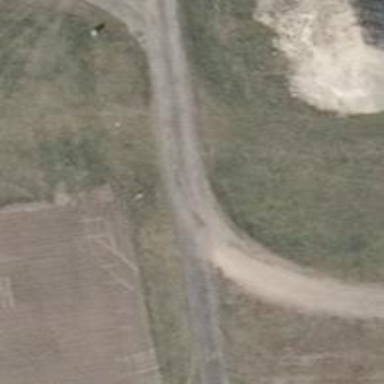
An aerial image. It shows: Ground track with grade3 quality.